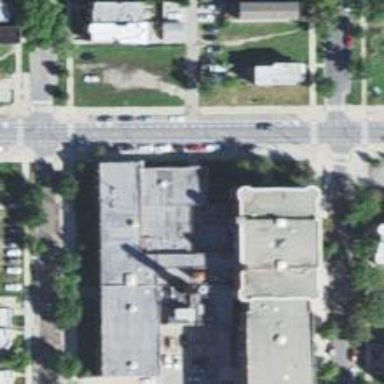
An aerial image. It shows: School building.